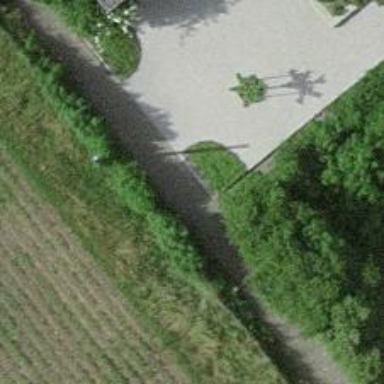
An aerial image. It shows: Footway with surface made of sett.